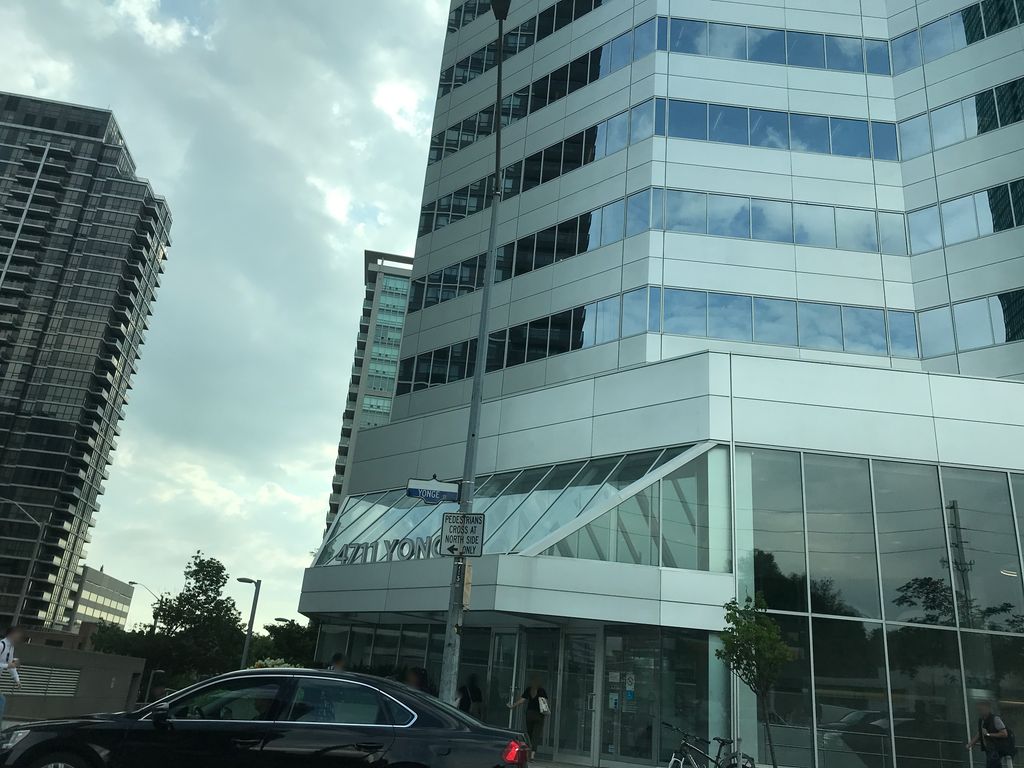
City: toronto